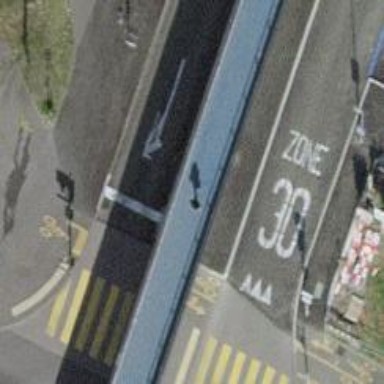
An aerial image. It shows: Road with traffic signals.